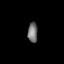
Tissue: prostate
Cell type: T cells
Senescence score: 0.3554
Nuclear area (px): 193
Mean DAPI intensity: 116.14